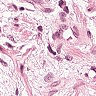
Metastatic tissue present: no